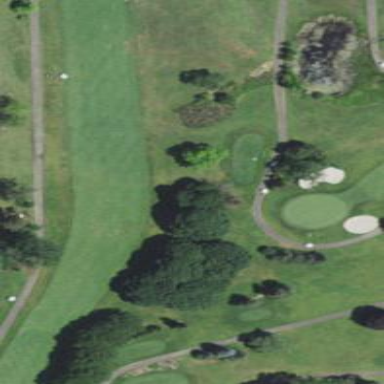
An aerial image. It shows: Golf fairway surrounded by grass.